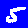
Digit: 5